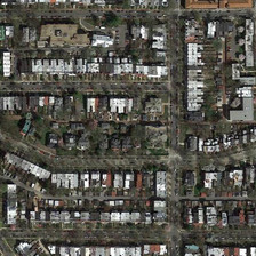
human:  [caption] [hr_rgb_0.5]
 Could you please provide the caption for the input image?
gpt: The residential area is densely packed with houses.

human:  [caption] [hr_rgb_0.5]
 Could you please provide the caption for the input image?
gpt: The densely packed houses in this residential area line up.

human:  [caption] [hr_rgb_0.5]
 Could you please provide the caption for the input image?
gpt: rows of houses are densely arranged in this residential area.

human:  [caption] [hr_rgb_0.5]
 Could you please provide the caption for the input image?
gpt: The residential area is dense.

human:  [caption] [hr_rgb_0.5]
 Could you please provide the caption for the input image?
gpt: rows of houses are densely arranged in this residential area.